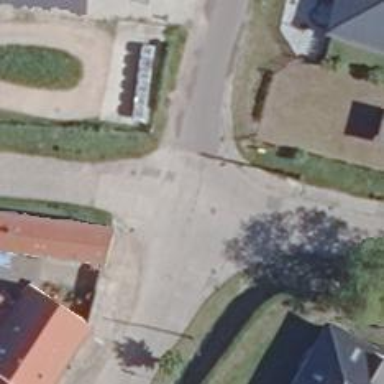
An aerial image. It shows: Residential road paved with concrete.